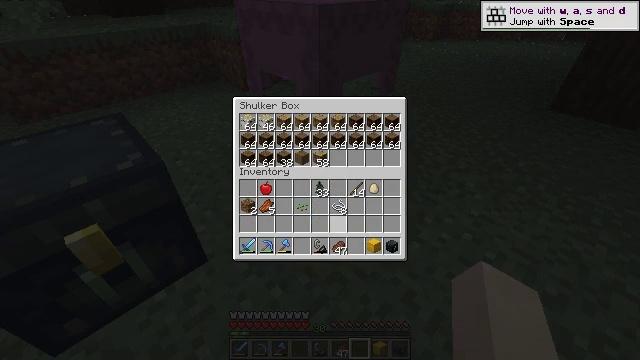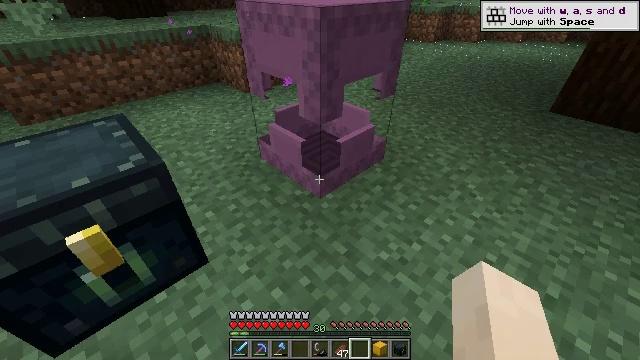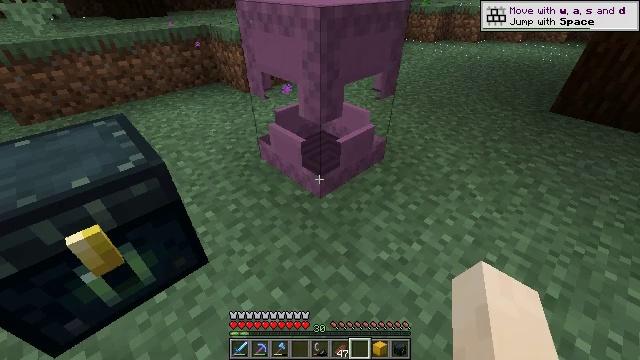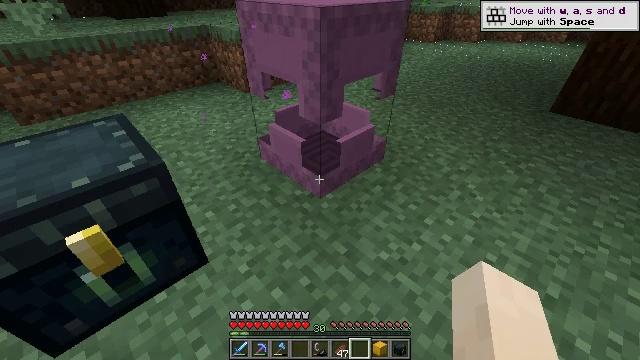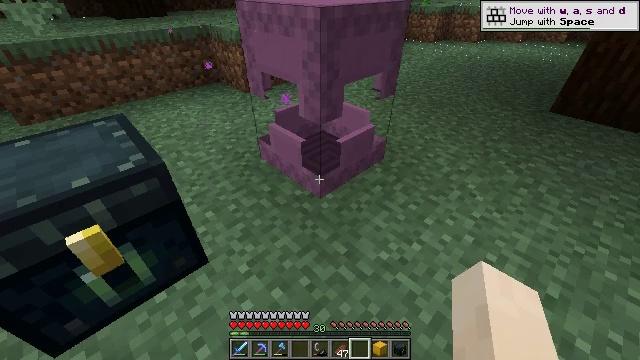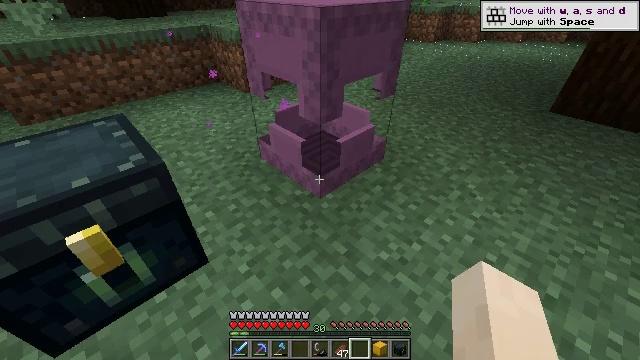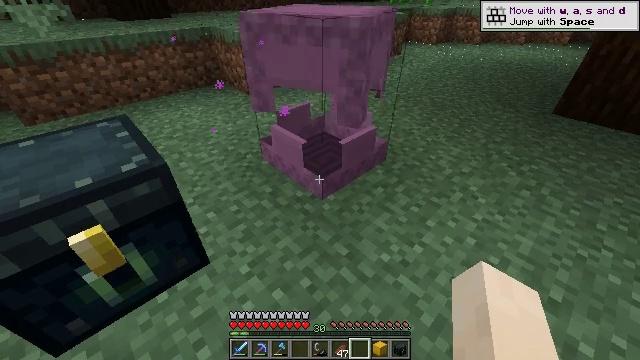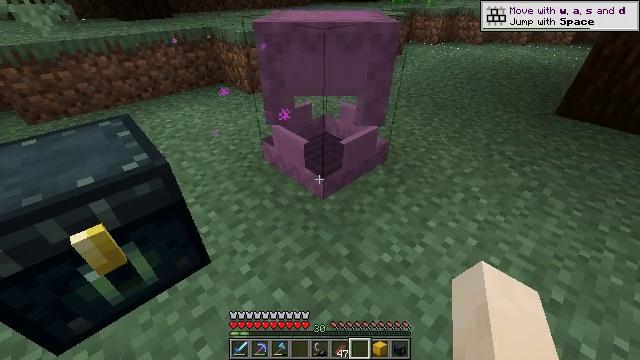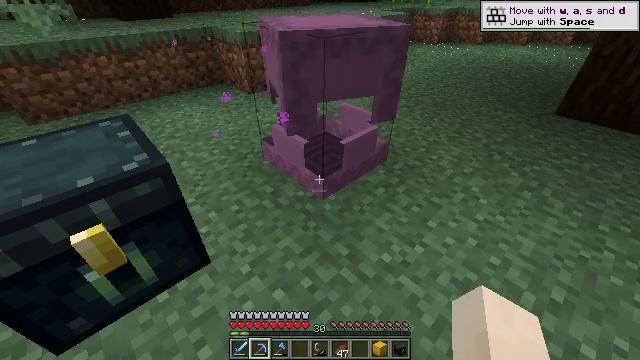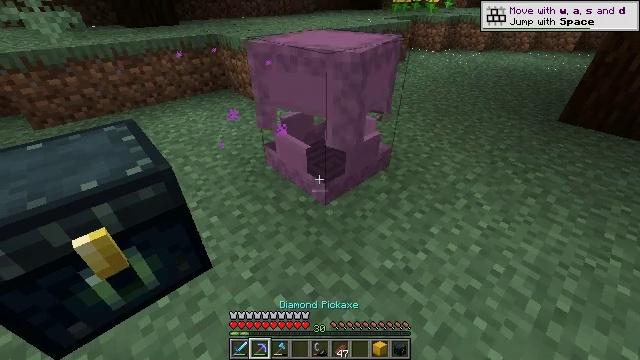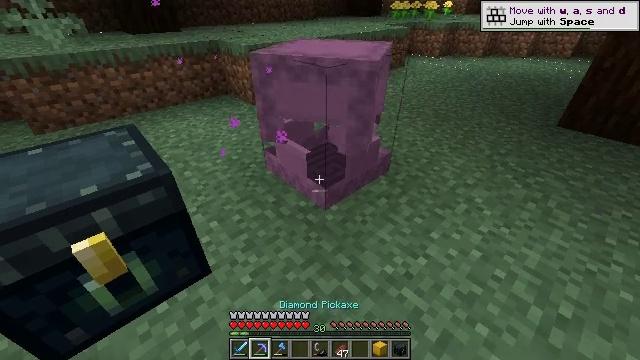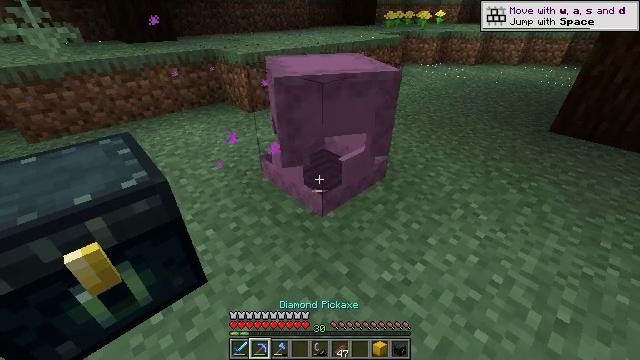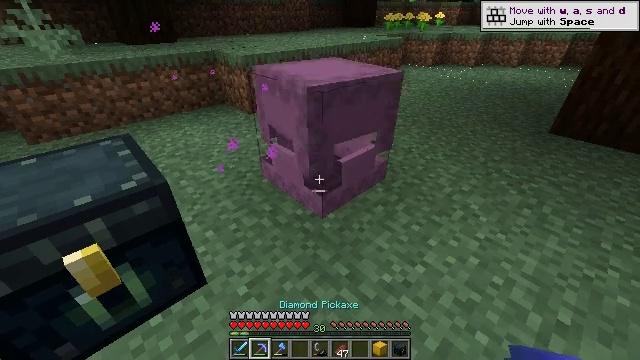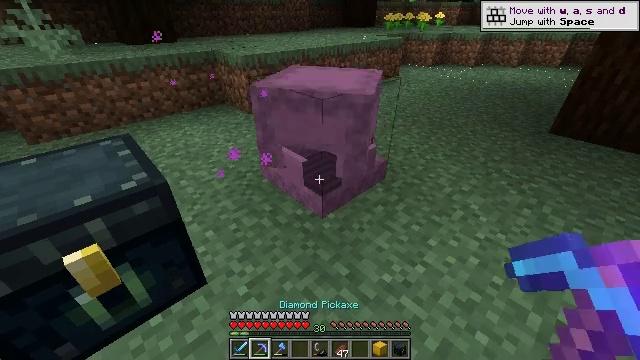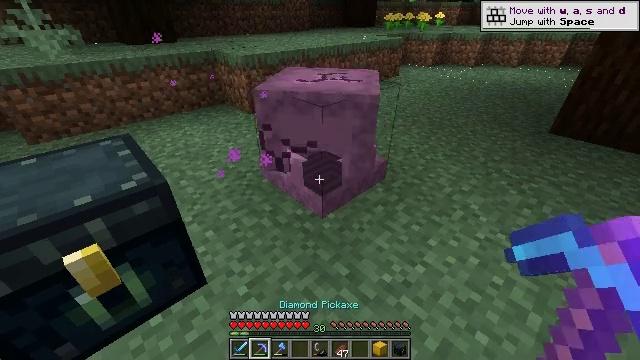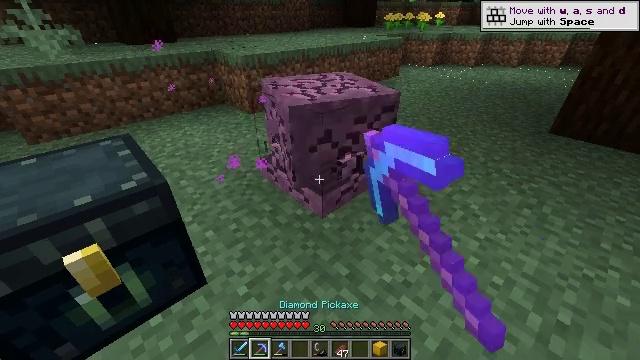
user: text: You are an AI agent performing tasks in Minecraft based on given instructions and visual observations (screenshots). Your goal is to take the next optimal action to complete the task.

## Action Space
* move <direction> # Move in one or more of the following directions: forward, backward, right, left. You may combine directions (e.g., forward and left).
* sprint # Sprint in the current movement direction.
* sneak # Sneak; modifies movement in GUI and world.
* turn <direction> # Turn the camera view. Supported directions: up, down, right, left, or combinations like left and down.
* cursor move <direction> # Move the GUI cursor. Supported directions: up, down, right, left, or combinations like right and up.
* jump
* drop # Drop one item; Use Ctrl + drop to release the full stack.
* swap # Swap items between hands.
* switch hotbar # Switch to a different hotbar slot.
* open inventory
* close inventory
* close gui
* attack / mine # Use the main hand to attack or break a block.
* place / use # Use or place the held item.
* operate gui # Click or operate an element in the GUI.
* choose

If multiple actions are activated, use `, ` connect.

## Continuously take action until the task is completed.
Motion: motion action
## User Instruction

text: Break the shulker box to collect it.
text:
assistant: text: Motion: no_op
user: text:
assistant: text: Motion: close gui
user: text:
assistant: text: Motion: no_op
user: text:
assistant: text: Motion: no_op
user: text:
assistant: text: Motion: no_op
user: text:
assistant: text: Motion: no_op
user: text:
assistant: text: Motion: no_op
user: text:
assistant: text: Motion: switch to hotbar 2
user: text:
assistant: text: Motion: turn up, switch to hotbar 2
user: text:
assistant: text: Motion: turn up, switch to hotbar 2
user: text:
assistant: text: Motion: turn up
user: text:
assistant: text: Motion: no_op
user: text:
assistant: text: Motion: no_op
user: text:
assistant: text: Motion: attack / mine
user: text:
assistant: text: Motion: attack / mine
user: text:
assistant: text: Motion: move forward, attack / mine
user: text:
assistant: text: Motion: move forward, attack / mine
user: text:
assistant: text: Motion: move forward, attack / mine
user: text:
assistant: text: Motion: move forward, attack / mine
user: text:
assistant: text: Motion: move forward, attack / mine
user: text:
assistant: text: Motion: no_op